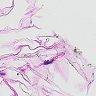
Metastatic tissue present: no